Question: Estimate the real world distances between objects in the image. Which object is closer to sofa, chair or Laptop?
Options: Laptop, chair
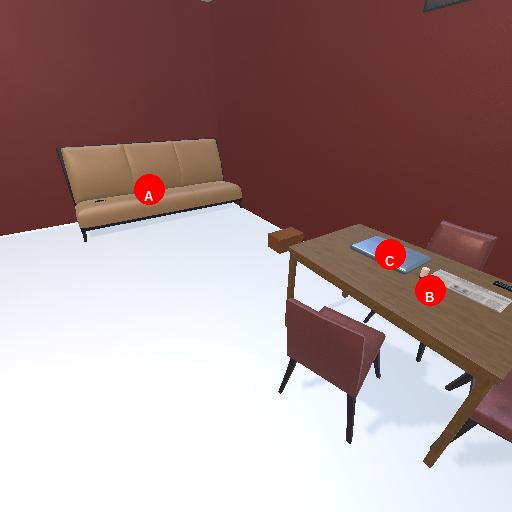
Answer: Laptop